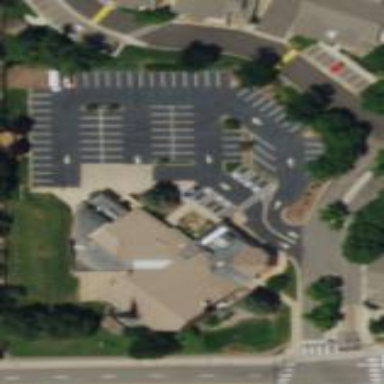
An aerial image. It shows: Beautiful church building.